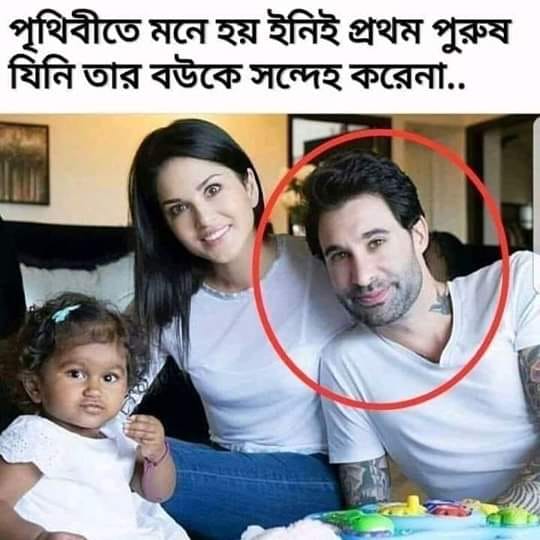
Caption: পৃথিবীতে মনে হয় ইনিই প্রথম পুরুষ যিনি তার বউকে সন্দেহ করেনা ...
Label: hate